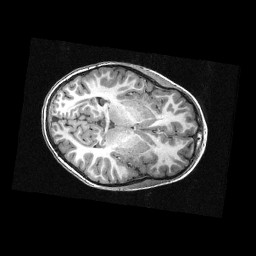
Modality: T1w
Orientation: axial
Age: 10
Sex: male
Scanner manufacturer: siemens
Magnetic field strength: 3 T
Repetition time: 2.3 s
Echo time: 0.00336 s